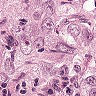
Metastatic tissue present: yes